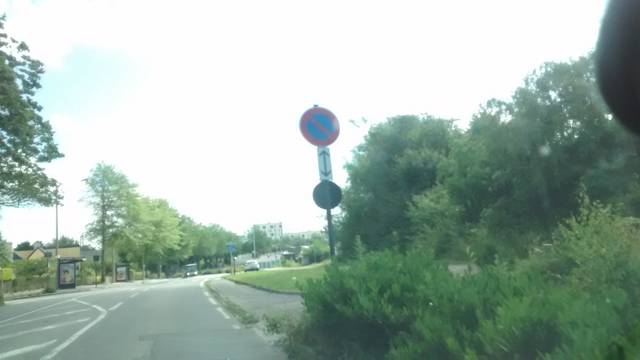
Region: France
Coordinates: 48.126, -1.631